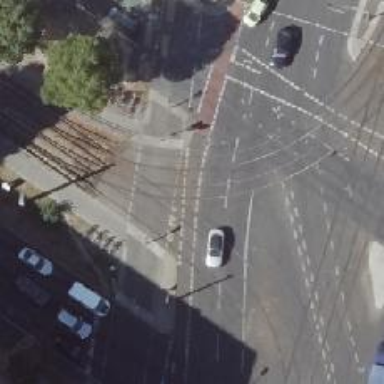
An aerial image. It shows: Tram crossing on the railway.